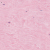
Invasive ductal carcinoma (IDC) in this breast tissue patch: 0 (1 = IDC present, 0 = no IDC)